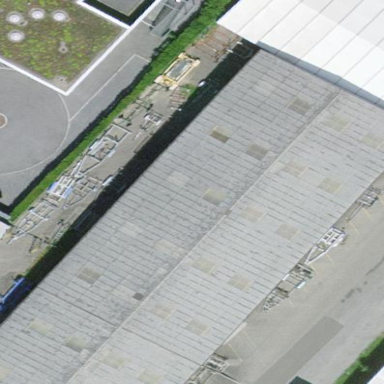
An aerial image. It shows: Industrial building.